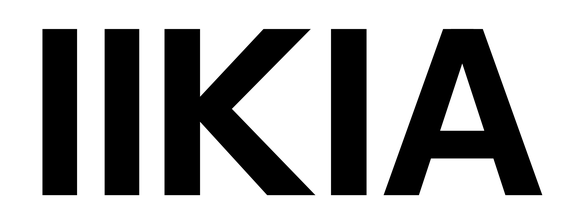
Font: InstrumentSans_Bold